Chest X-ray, AP view. Patient: 9 years old, sex M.
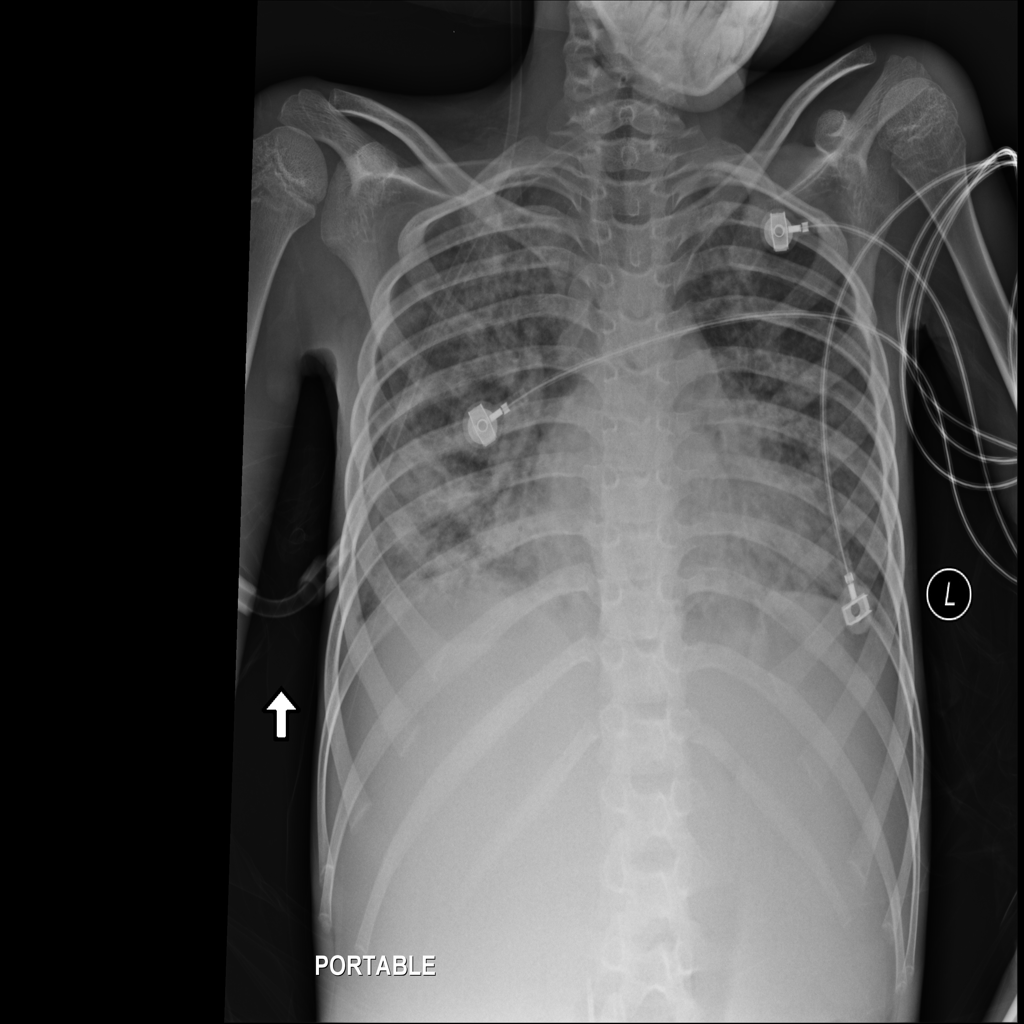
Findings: Cardiomegaly, Consolidation, Infiltration